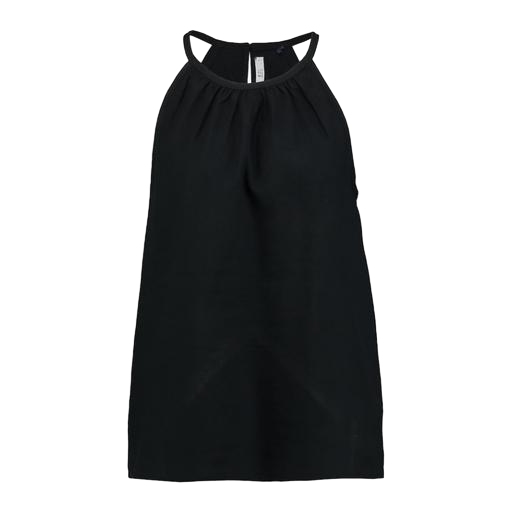
black women's halter blouse, black halterneck, loose black halter, white background